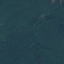
Label: Forest